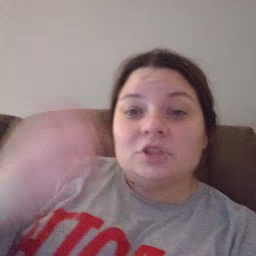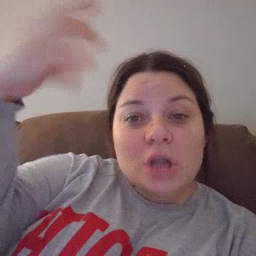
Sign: shower